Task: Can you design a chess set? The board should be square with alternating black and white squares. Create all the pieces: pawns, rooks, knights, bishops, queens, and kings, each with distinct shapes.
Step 4368:
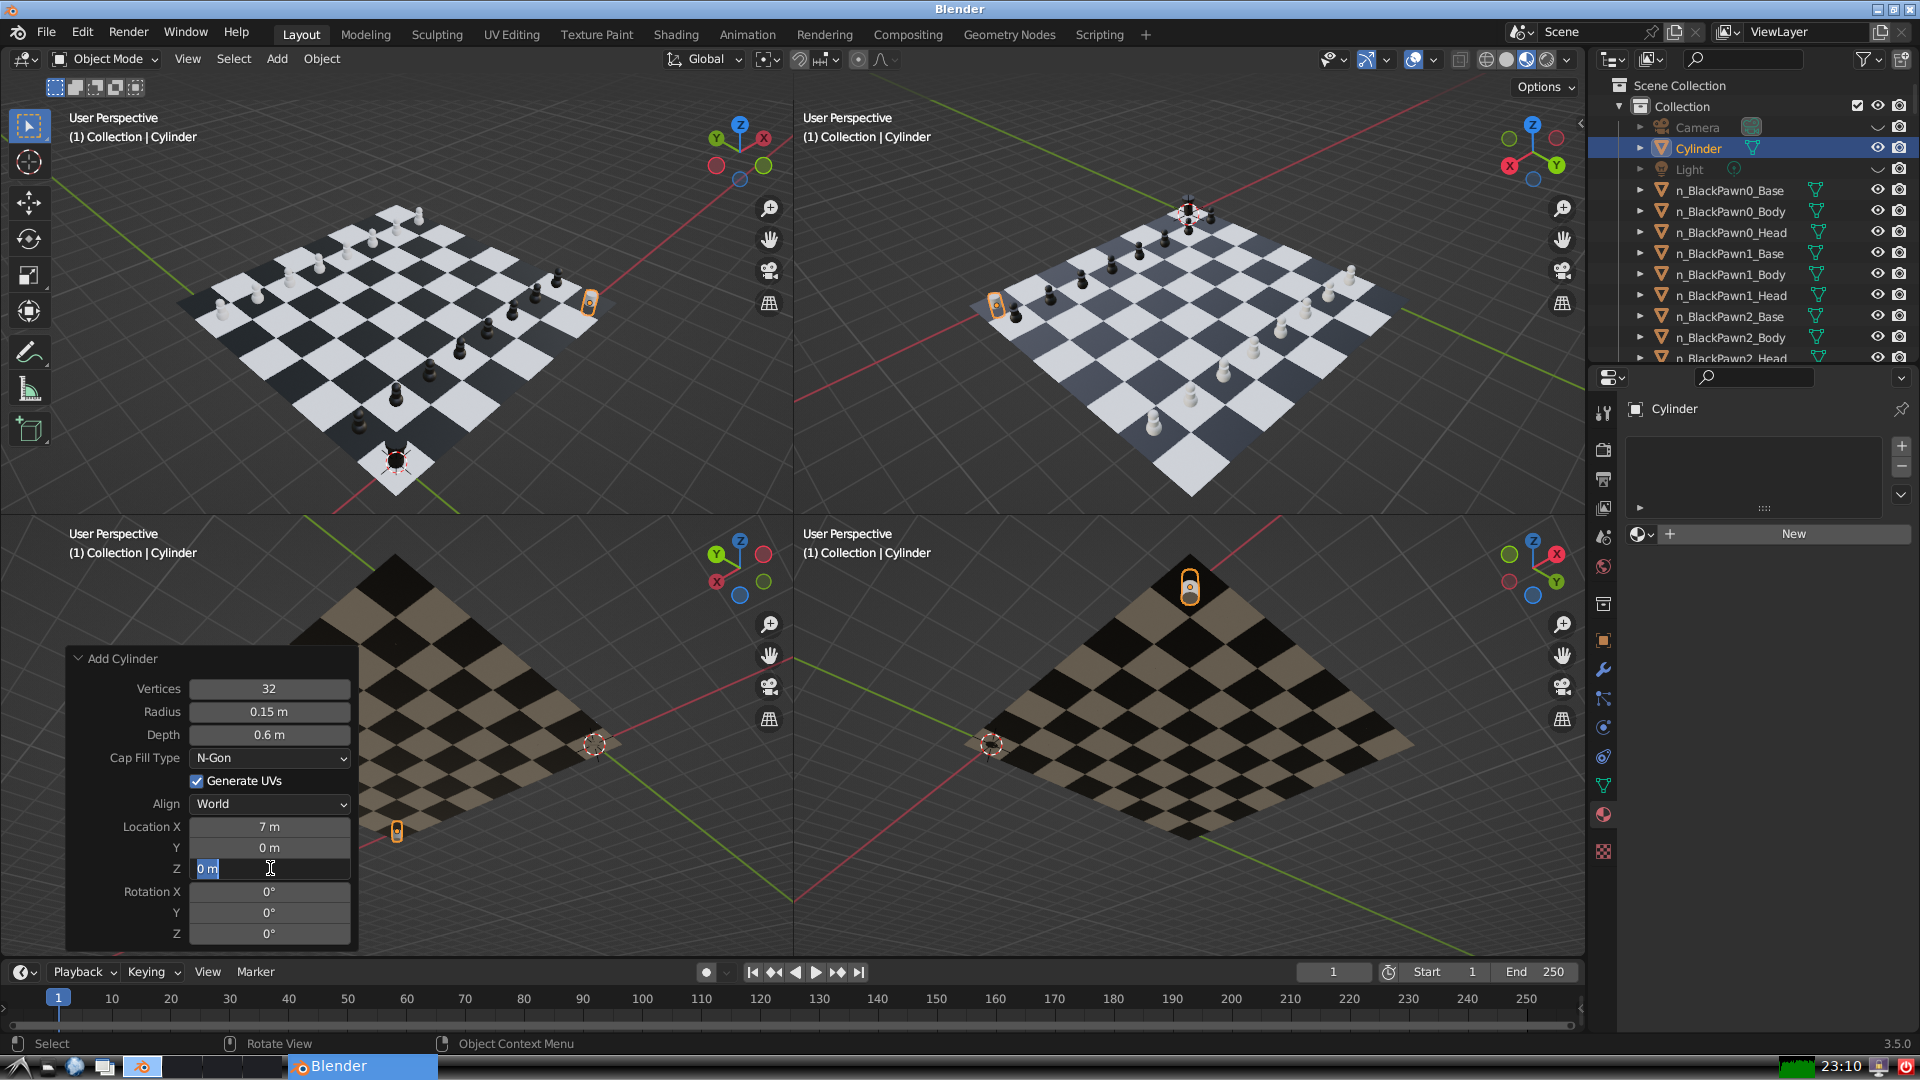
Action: input_text: 0.3